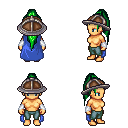
a pixel art fantasy rpg character, female body template, human, tanned skin, blue cape, teal pants, green extra-long topknot hairstyle, chain helm, white cloth bracers, four views (front, back, left, right), 2x2 character sprite sheet, small pixel art, hard edges, no anti-aliasing